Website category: auto
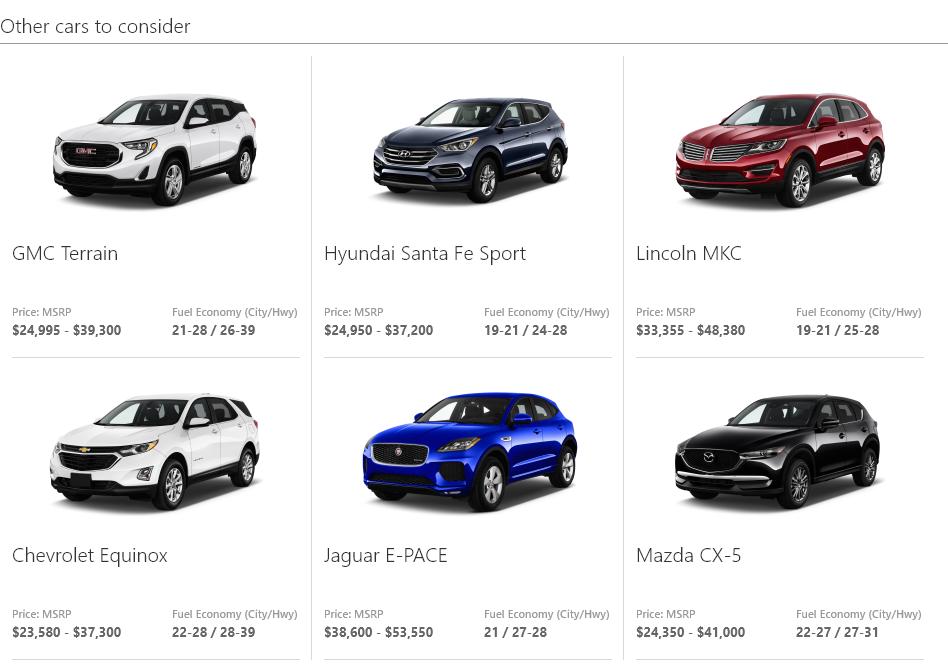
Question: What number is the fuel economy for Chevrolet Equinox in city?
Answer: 22-28

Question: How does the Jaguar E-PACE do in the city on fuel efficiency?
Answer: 21

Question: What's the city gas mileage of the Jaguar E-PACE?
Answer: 21

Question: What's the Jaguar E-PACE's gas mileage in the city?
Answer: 21

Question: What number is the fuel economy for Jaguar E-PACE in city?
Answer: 21

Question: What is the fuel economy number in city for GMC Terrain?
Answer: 21-28

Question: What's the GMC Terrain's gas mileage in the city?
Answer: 21-28

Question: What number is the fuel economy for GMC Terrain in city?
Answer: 21-28

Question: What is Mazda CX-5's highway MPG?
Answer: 27-31

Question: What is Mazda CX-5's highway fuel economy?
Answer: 27-31

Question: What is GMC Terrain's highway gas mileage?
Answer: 26-39

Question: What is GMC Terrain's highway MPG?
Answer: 26-39

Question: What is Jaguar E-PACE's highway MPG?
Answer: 27-28

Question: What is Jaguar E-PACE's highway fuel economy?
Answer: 27-28

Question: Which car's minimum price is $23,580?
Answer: Chevrolet Equinox

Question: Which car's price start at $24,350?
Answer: Mazda CX-5

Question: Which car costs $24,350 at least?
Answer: Mazda CX-5

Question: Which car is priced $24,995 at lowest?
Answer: GMC Terrain

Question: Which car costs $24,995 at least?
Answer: GMC Terrain

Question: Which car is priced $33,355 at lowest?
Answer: Lincoln MKC

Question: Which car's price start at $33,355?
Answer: Lincoln MKC

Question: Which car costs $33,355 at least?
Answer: Lincoln MKC

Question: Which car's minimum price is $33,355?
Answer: Lincoln MKC

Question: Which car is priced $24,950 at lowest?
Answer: Hyundai Santa Fe Sport

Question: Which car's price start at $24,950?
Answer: Hyundai Santa Fe Sport

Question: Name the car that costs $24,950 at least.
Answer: Hyundai Santa Fe Sport

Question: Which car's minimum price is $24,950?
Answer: Hyundai Santa Fe Sport

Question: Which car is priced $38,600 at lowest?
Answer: Jaguar E-PACE

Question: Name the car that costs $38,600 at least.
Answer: Jaguar E-PACE

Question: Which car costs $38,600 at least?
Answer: Jaguar E-PACE

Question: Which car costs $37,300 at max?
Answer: Chevrolet Equinox

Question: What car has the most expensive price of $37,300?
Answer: Chevrolet Equinox

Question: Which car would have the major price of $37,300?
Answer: Chevrolet Equinox

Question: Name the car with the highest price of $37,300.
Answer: Chevrolet Equinox

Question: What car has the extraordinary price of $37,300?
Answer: Chevrolet Equinox

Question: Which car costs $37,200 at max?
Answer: Hyundai Santa Fe Sport

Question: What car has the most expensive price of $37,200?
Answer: Hyundai Santa Fe Sport

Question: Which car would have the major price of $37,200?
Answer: Hyundai Santa Fe Sport

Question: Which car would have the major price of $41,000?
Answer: Mazda CX-5

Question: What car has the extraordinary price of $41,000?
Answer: Mazda CX-5

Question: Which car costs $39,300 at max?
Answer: GMC Terrain

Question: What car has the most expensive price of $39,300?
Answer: GMC Terrain

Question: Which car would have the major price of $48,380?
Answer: Lincoln MKC

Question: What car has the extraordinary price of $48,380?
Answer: Lincoln MKC

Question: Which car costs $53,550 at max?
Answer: Jaguar E-PACE

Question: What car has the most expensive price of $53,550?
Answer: Jaguar E-PACE

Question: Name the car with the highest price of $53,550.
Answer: Jaguar E-PACE

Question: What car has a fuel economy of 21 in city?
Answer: Jaguar E-PACE

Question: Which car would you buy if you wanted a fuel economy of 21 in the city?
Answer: Jaguar E-PACE

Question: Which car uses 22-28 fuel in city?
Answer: Chevrolet Equinox

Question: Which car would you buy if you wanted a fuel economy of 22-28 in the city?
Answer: Chevrolet Equinox

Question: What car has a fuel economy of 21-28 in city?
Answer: GMC Terrain

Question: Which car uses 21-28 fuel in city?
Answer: GMC Terrain

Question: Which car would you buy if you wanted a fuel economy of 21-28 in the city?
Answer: GMC Terrain

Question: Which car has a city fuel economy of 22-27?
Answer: Mazda CX-5

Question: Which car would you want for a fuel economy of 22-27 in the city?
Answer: Mazda CX-5

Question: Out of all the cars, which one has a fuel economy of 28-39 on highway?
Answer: Chevrolet Equinox

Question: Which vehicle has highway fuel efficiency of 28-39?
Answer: Chevrolet Equinox

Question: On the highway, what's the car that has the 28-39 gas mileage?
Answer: Chevrolet Equinox

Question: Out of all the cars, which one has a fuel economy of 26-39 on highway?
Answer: GMC Terrain

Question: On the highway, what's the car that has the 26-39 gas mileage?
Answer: GMC Terrain

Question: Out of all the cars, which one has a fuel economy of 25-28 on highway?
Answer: Lincoln MKC

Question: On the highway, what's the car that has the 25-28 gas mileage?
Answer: Lincoln MKC

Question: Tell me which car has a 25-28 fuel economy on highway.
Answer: Lincoln MKC